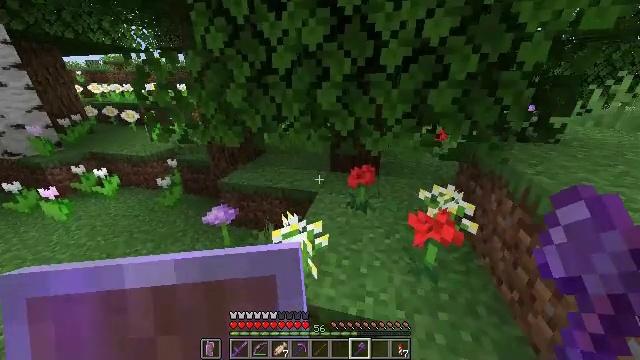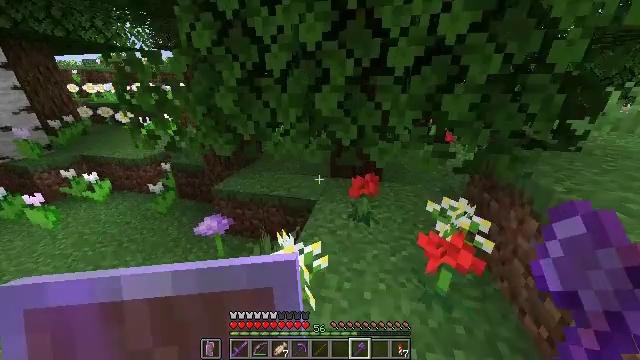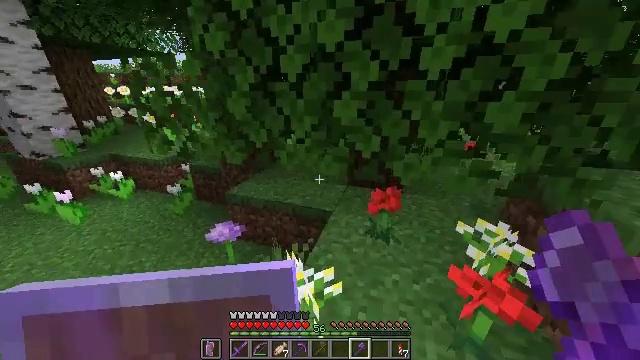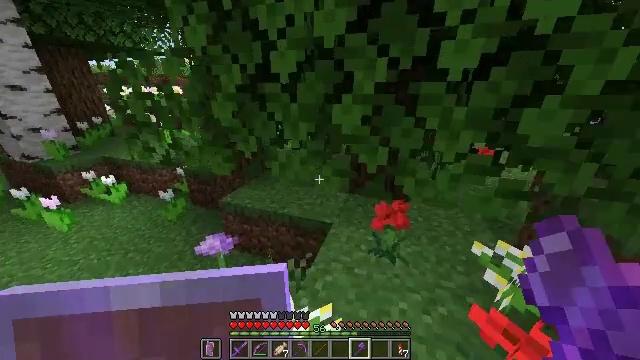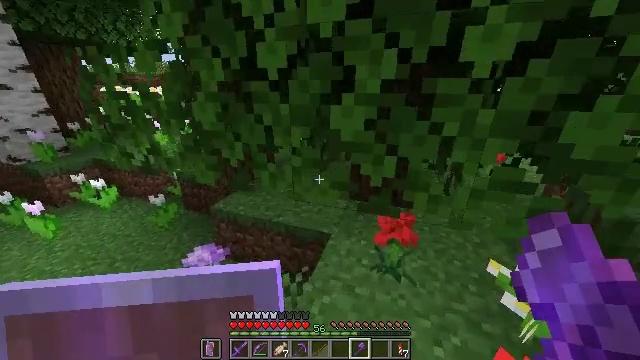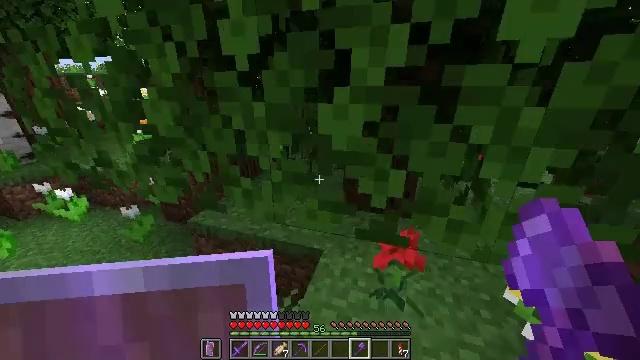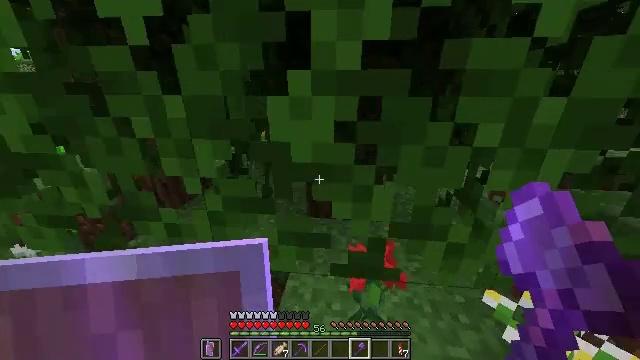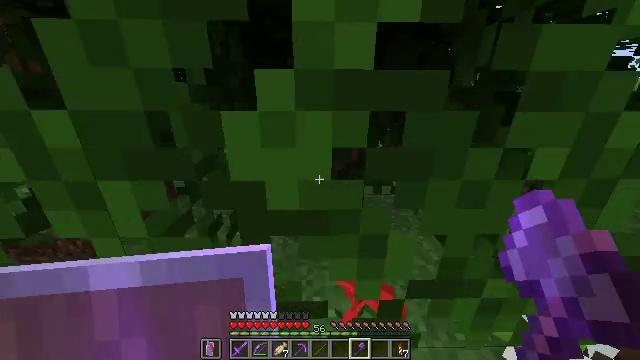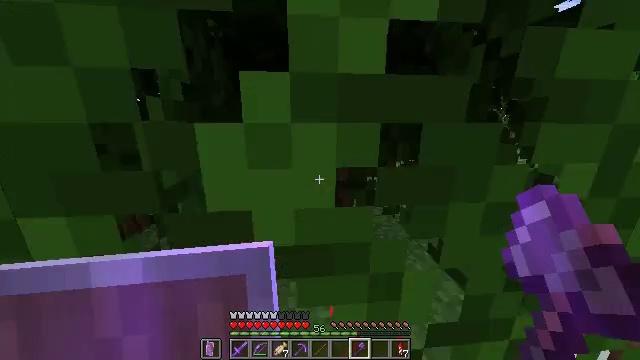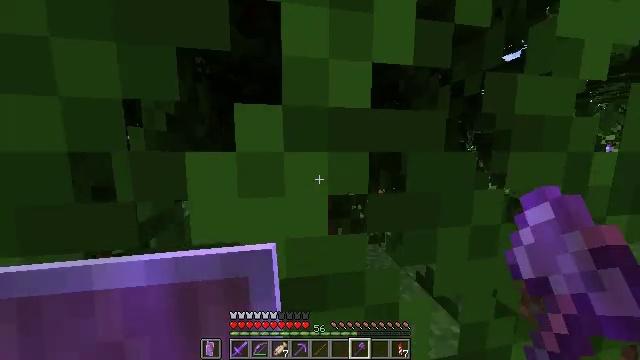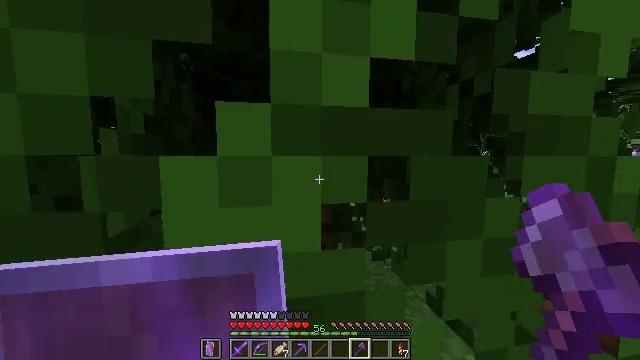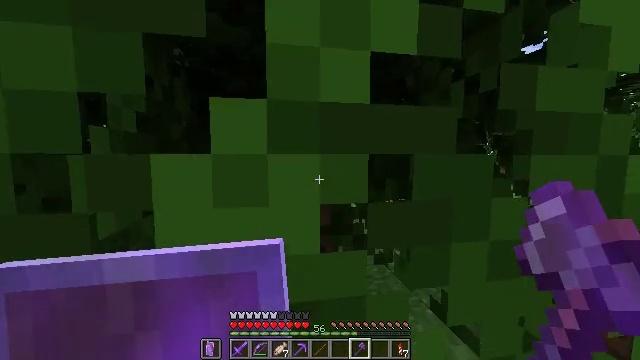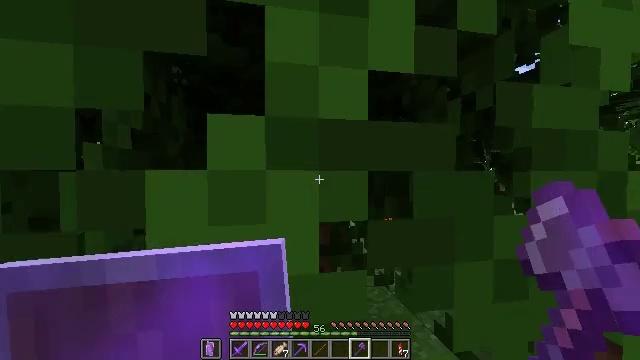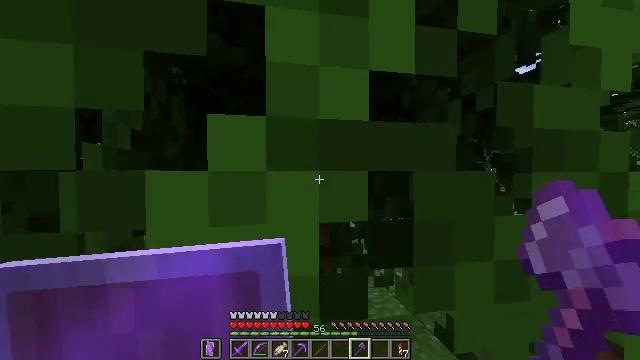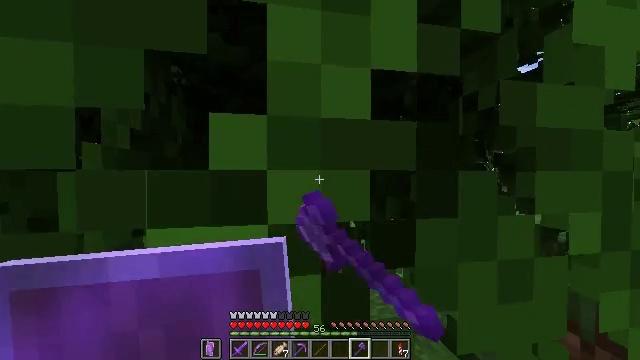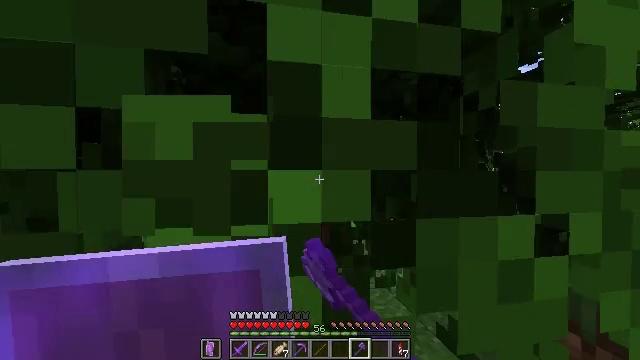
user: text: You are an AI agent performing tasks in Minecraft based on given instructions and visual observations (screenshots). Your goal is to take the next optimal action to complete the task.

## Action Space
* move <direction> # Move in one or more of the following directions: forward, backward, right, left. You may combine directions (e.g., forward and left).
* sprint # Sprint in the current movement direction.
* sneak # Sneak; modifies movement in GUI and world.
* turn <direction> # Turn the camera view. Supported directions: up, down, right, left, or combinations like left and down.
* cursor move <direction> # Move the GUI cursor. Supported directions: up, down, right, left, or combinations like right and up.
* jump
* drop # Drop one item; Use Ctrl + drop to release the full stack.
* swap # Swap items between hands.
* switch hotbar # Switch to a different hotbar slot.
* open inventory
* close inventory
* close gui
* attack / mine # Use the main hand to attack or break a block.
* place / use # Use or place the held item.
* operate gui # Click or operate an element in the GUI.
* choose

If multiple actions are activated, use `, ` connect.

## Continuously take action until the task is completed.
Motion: motion action
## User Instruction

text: Break oak leaves from the trees.
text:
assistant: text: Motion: move forward, sprint
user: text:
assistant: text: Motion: move forward, sprint, turn left
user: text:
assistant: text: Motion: move forward
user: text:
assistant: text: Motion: move forward
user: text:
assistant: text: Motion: move forward, turn right
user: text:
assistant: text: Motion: move forward, turn right
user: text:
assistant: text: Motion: move forward, turn right
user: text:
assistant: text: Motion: move forward, turn right and up
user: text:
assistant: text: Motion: move forward, turn right and up
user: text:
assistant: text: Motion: turn up
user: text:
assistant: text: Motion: no_op
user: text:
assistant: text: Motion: turn up
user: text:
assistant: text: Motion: attack / mine
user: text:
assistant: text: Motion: attack / mine
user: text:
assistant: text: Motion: attack / mine
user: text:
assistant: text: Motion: attack / mine
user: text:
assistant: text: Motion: attack / mine
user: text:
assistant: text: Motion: turn left and down, attack / mine
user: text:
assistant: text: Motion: attack / mine
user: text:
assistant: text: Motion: attack / mine
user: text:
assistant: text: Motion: move forward, attack / mine
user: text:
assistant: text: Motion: move forward, attack / mine
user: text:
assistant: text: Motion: move forward, attack / mine
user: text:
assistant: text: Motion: move forward, attack / mine
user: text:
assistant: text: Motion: move forward, attack / mine
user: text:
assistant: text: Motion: move forward, turn left and down, attack / mine
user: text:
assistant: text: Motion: move forward, attack / mine
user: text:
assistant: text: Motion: move forward, attack / mine
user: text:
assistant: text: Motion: turn left and down, attack / mine
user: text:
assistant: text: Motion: turn down, attack / mine